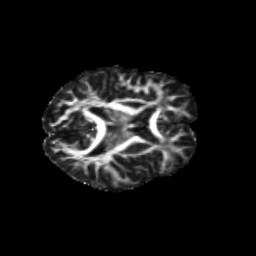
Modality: FA
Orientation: axial
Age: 11
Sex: male
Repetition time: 9.512 s
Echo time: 0.089 s